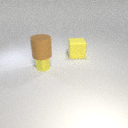
small yellow metal cylinder below large brown rubber cylinder